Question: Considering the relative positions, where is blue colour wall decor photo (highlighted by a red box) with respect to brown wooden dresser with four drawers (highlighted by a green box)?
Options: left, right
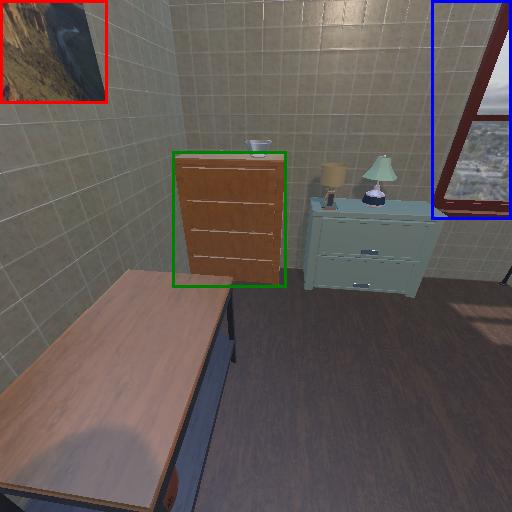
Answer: left